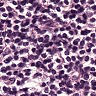
Metastatic tissue present: no